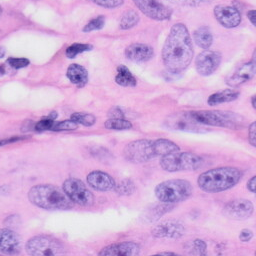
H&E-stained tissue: Skin